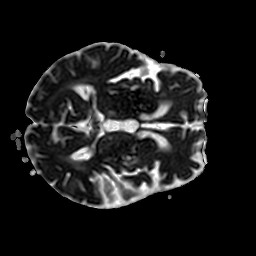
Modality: ADC
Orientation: axial
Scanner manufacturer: philips
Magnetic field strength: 3 T
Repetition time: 3.799 s
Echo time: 0.06134 s